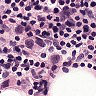
Metastatic tissue present: yes